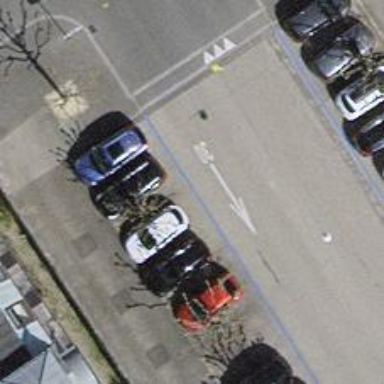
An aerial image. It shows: Motorcycle parking facility.